Question: I have list:
## HTML:
'''
<ul>
<li>text</li>
<li>text</li>
<li>text</li>
</ul>
<ol>
<li>text</li>
<li>text</li>
<li>text</li>
</ol>
'''
## CSS:
'''
ul li {
list-style-type: disc;
margin-left: 2em;
color: black;
}
ol li {
list-style-type: decimal;
margin-left: 2em;
color: black;
}
'''
Example:
<URL>
## Question:
How to change 'disc/decimal'(dots/numbers) in li to color, but 'text' will have color?
## can't modify html !
For better imagination what I want to achieve:

Thank you for your answers.
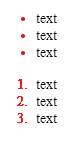
Answer: I figured it out with '::pseudoElement' tag
## Solution:
'''
ul li {
list-style-type: disc;
margin-left: 2em;
color: red;
}
ol li {
list-style-type: decimal;
margin-left: 2em;
color: red;
}
ol li:first-line, ul li:first-line {
color: black;
}
'''
Example: <URL>